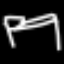
Label: bed